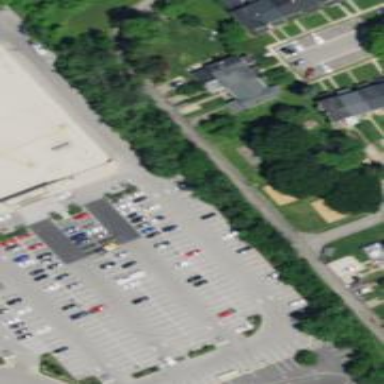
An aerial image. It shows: Chain link fence is in the scene.